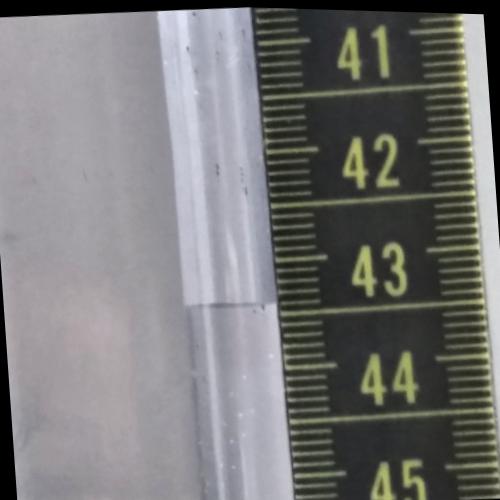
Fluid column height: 43.4 cm